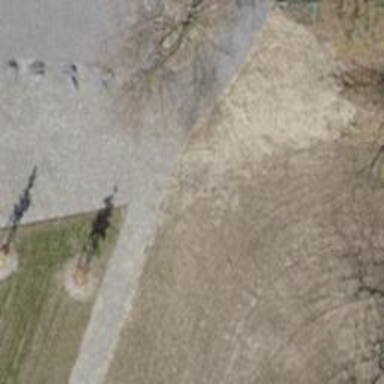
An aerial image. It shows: Footway with fine gravel surface.